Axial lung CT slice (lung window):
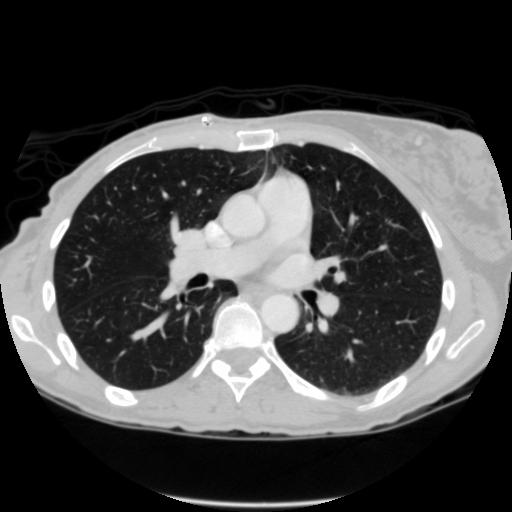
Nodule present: no